Question: I've been working on an object model but it seems that something is wrong. This is what I get when I draw a teapot:

As you can see, background objects appear in foreground like the ring at the top. I've been working on everything I can changing things like the clipping plane and the the depth buffer but I just can't seem to get the model to appear solid. I have depth enabled along with cull face and I'm clearing the depth buffer and color buffer. I can't tell what's wrong.
Here is my code listing:
'''
void displayLighting() {
if ( specular )
glLightfv(GL_LIGHT0, GL_SPECULAR, specularLight);
else
glLightfv(GL_LIGHT0, GL_DIFFUSE, diffuseLight);
glLightfv(GL_FRONT, GL_SHININESS, shininess);
lightPos[0] = lightDist*sinf(lightAngle);
lightPos[1] = lightDist;
lightPos[2] = lightDist*cosf(lightAngle);
glLightfv(GL_LIGHT0, GL_POSITION, lightPos );
}
void drawTeapot() {
float diffuseMaterial[] = { 1.f, 1.f, 1.f };
glTranslatef(0.f, -0.f, -0.f);
glShadeModel(GL_SMOOTH);
glMaterialfv(GL_FRONT, GL_DIFFUSE, diffuseMaterial);
glutSolidTeapot(20.0f);
}
void renderScene(void) {
glClearColor(0.f,0.f,0.f,1.f);
glClear(GL_COLOR_BUFFER_BIT | GL_DEPTH_BUFFER_BIT);
glLoadIdentity();
gluLookAt( zDist*(sinf(yAngle)),zDist*(sinf(xAngle)),zDist*(cosf(xAngle))*(cosf(yAngle)),0,0,0,0,1,0 );
displayLighting();
drawTeapot();
glutSwapBuffers();
}
void changeSize(int width, int height) {
float ratio;
ratio = w * 1.0f / h;
glMatrixMode(GL_PROJECTION);
glViewport(0, 0, w, h);
glLoadIdentity();
gluPerspective(45.0f, ratio, 100.0f, 1000.0f);
glMatrixMode(GL_MODELVIEW);
}
int main(int argc, char **argv) {
// init GLUT and create window
glutInit(&argc, argv);
glutInitDisplayMode(GLUT_DEPTH | GLUT_DOUBLE | GLUT_RGBA);
glutInitWindowPosition(0,0);
glutInitWindowSize(800,600);
glutCreateWindow("Teapot");
initLighting();
glutDisplayFunc(renderScene);
glutReshapeFunc(changeSize);
glutIdleFunc(renderScene);
glEnable(GL_DEPTH_TEST);
glEnable(GL_CULL_FACE);
glutMainLoop();
}
'''
I'm pretty sure it's a simple fix but I hope you guys can help out.
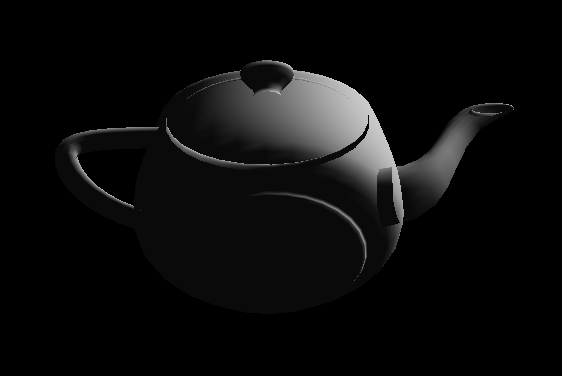
Answer: According to the <URL>' to temporarily change the default front-facing orientation for faces.